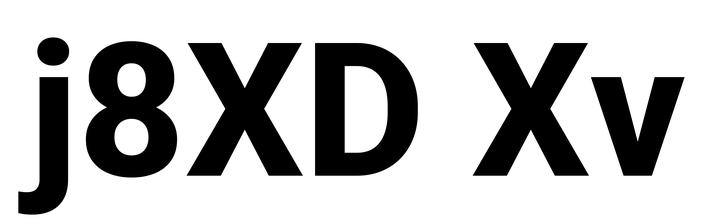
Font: Roboto_ExtraBold